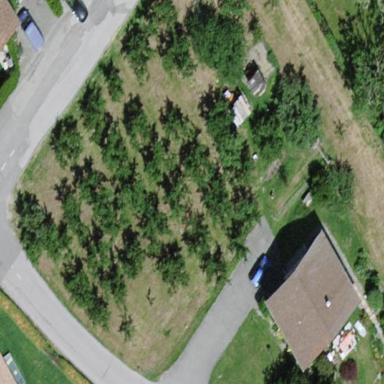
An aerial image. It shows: Orchard.